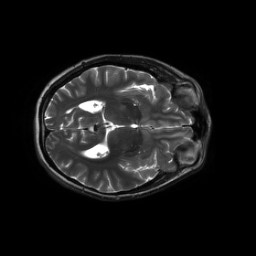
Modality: T2w
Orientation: axial
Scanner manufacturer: siemens
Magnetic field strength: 3 T
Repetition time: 7.29 s
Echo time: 0.095 s